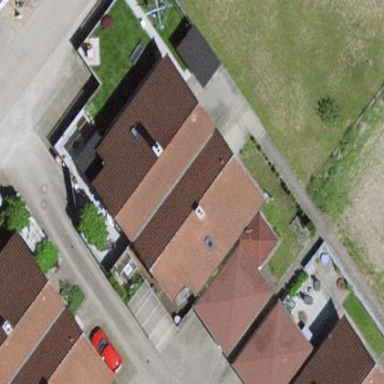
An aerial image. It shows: Semidetached house.